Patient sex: M
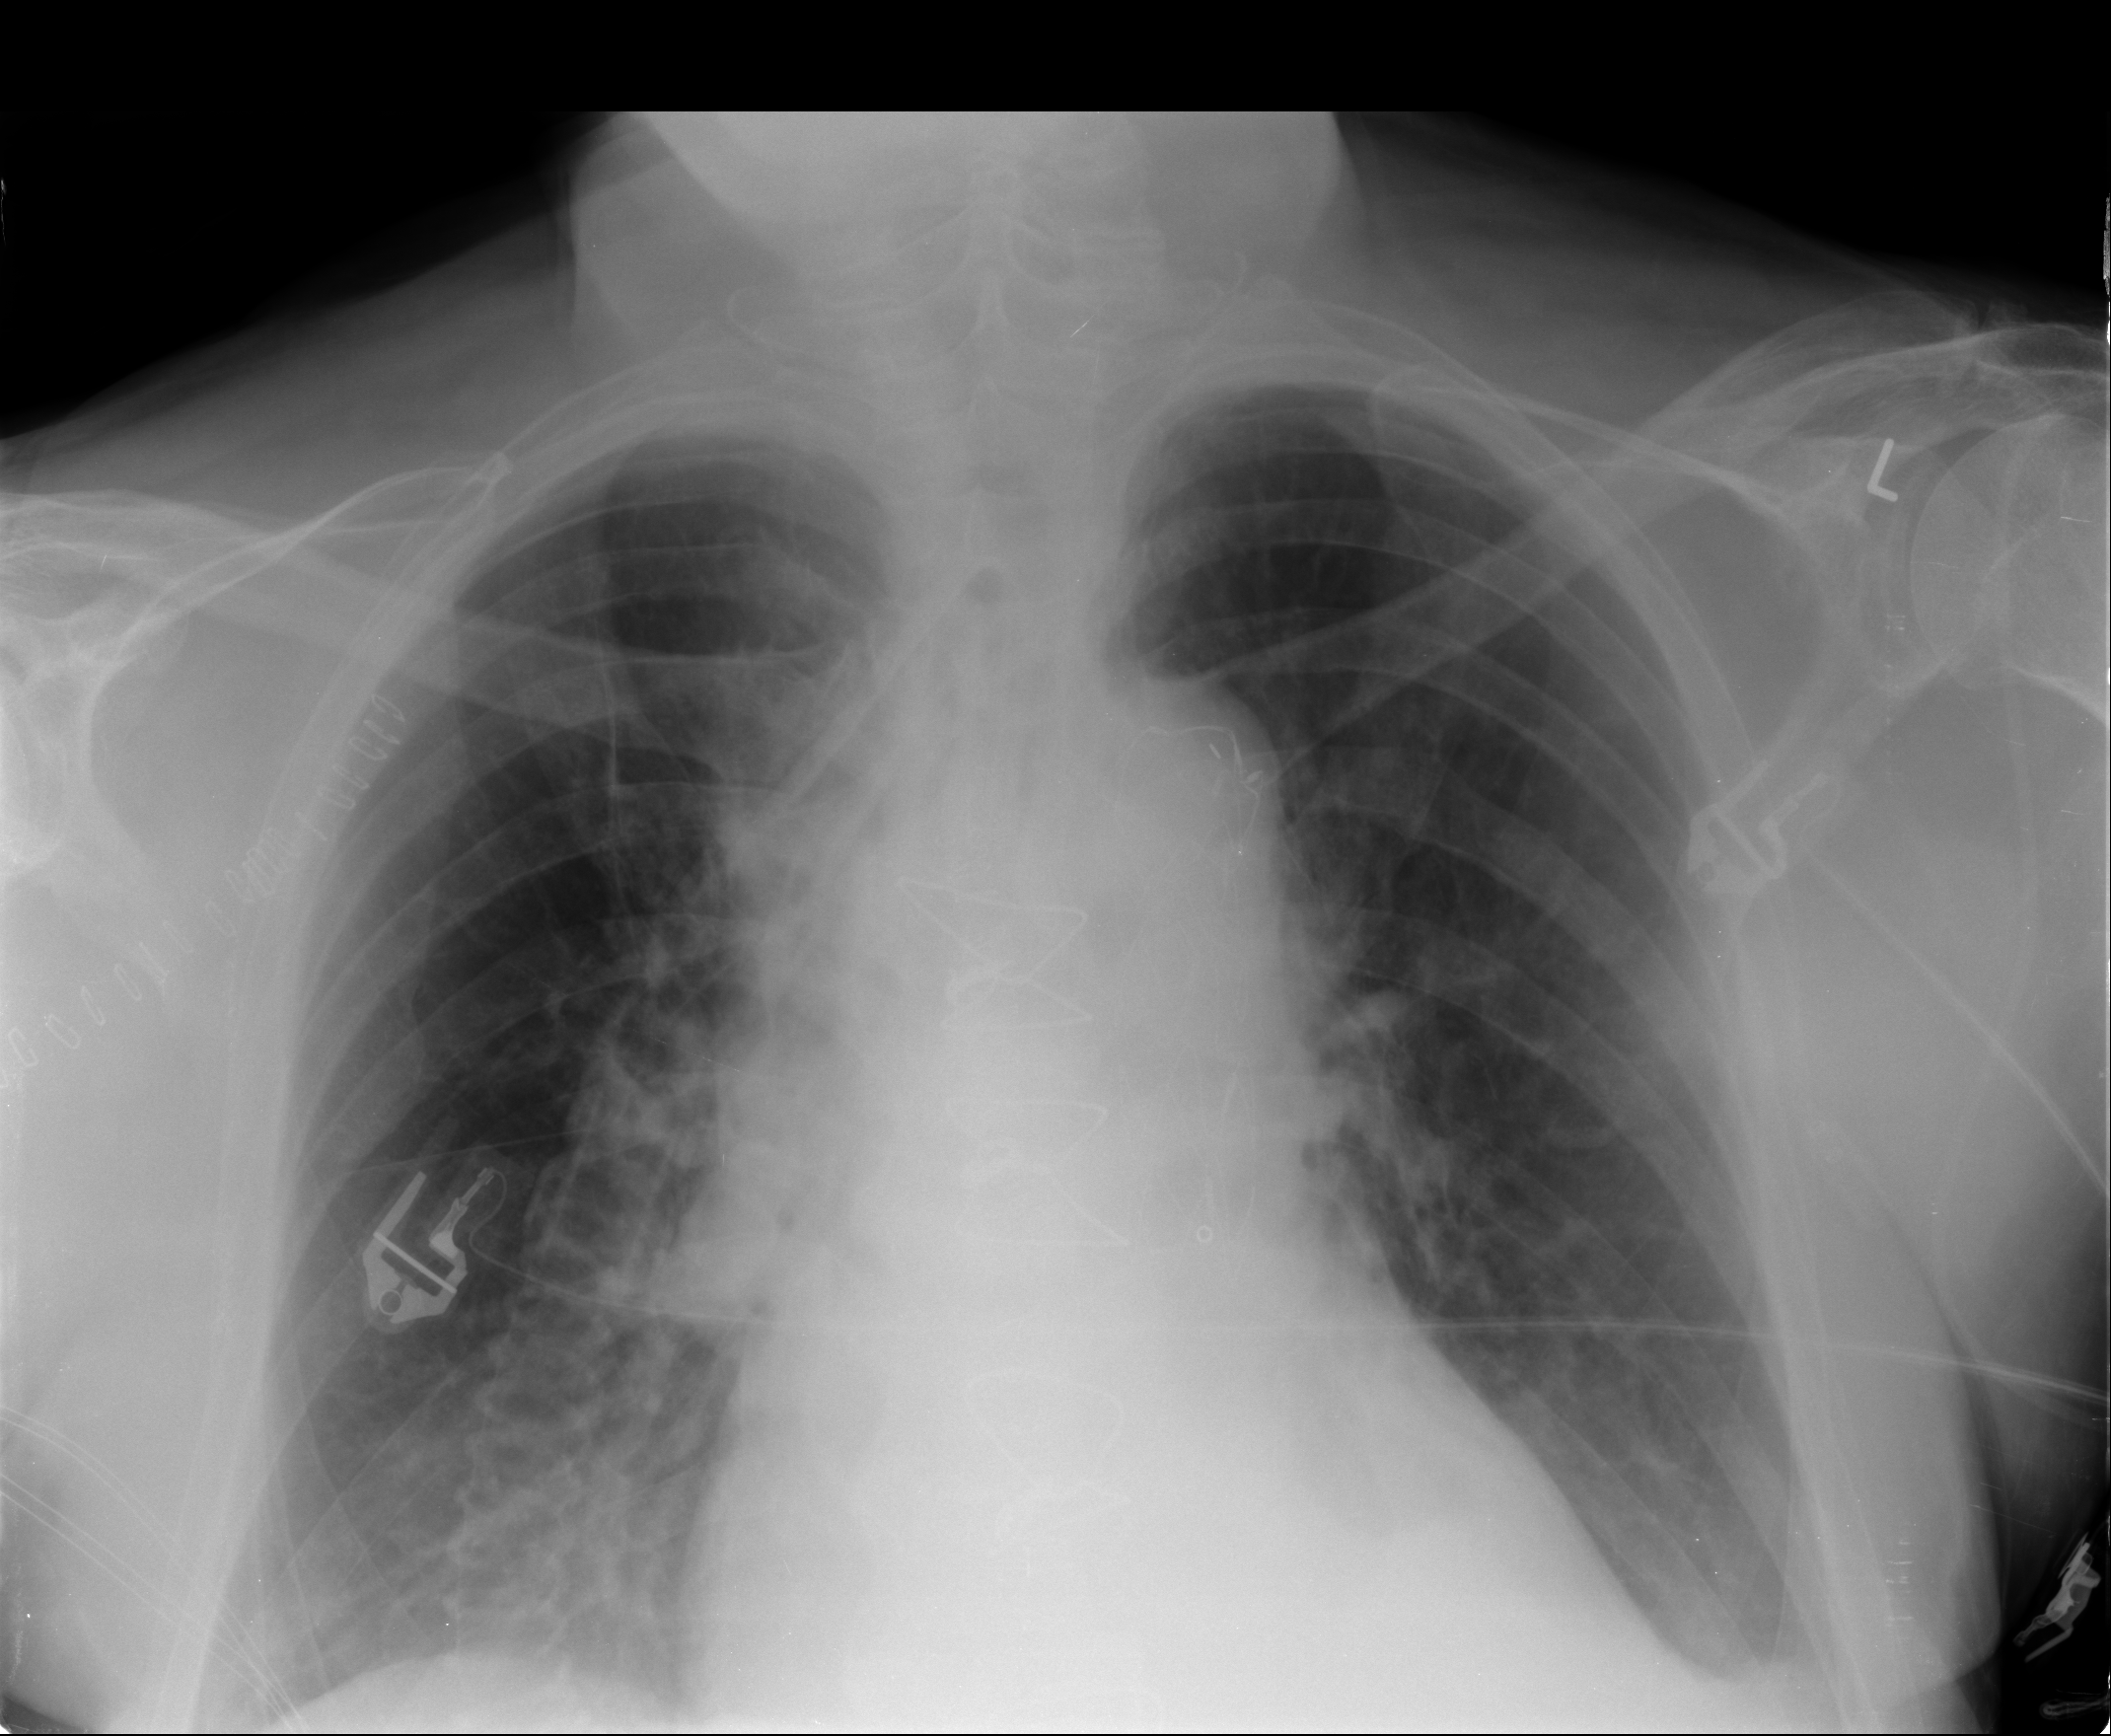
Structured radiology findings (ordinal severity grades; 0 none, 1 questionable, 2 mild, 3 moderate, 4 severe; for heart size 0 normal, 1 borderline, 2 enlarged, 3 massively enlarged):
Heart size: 2
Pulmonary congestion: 2
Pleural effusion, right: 0
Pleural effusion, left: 2
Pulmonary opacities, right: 0
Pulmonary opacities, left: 0
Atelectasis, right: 2
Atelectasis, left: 2